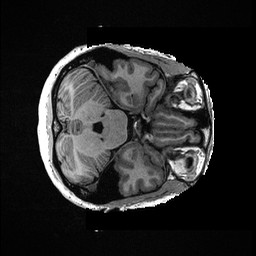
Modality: T1w
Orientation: axial
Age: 46
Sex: female
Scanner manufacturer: ge
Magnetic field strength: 3 T
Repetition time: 0.006952 s
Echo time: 0.00292 s